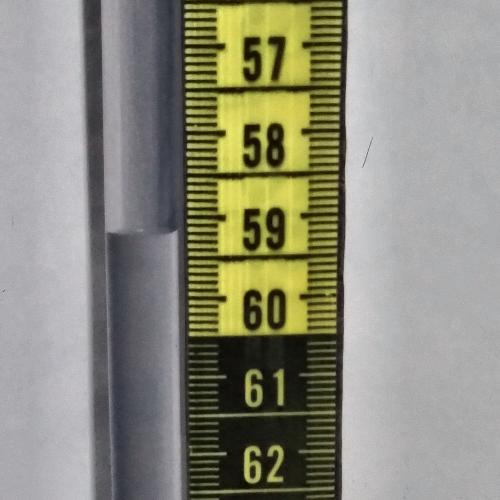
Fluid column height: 59.2 cm